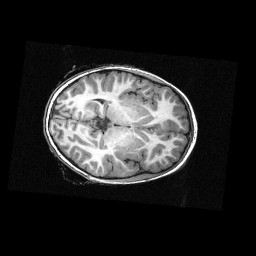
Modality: T1w
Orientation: axial
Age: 8
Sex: female
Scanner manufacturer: siemens
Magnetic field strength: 3 T
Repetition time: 2.3 s
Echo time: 0.00336 s